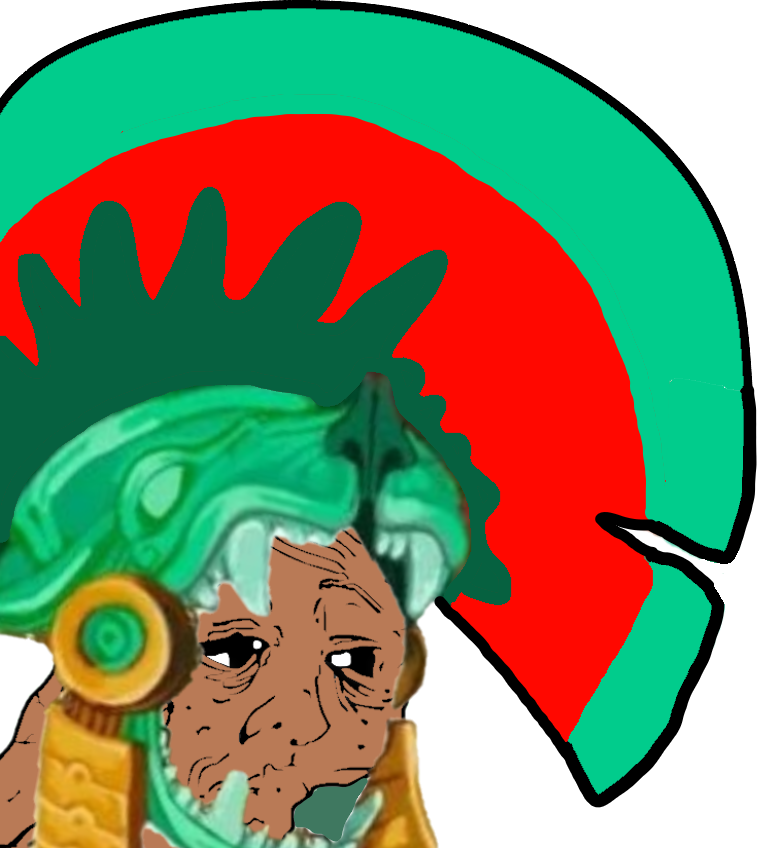
Label: 5_Yes_Honey